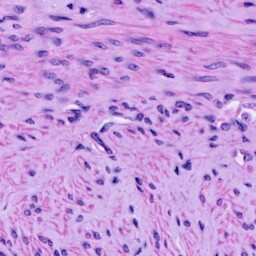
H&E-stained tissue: Cervix